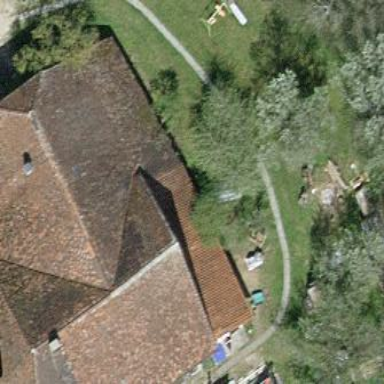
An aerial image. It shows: Farm building.